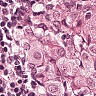
Metastatic tissue present: yes